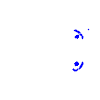
Particle: electron